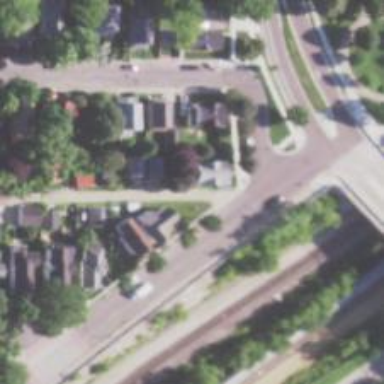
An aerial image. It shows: Alley classified as service road.